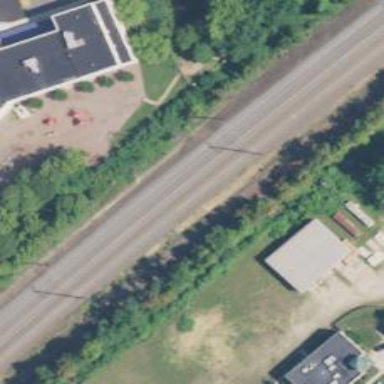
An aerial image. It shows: Railway track with contact lines for electrification.